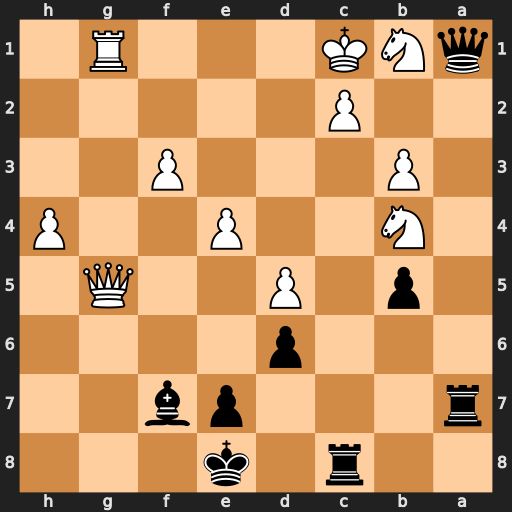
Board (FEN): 2r1k3/r3pb2/3p4/1p1P2Q1/1N2P2P/1P3P2/2P5/qNK3R1
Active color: b
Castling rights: -
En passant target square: -
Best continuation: Qd4 Nc6 Rxc6 dxc6 Ra2 Rg2 Qb2+